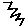
Label: zigzag